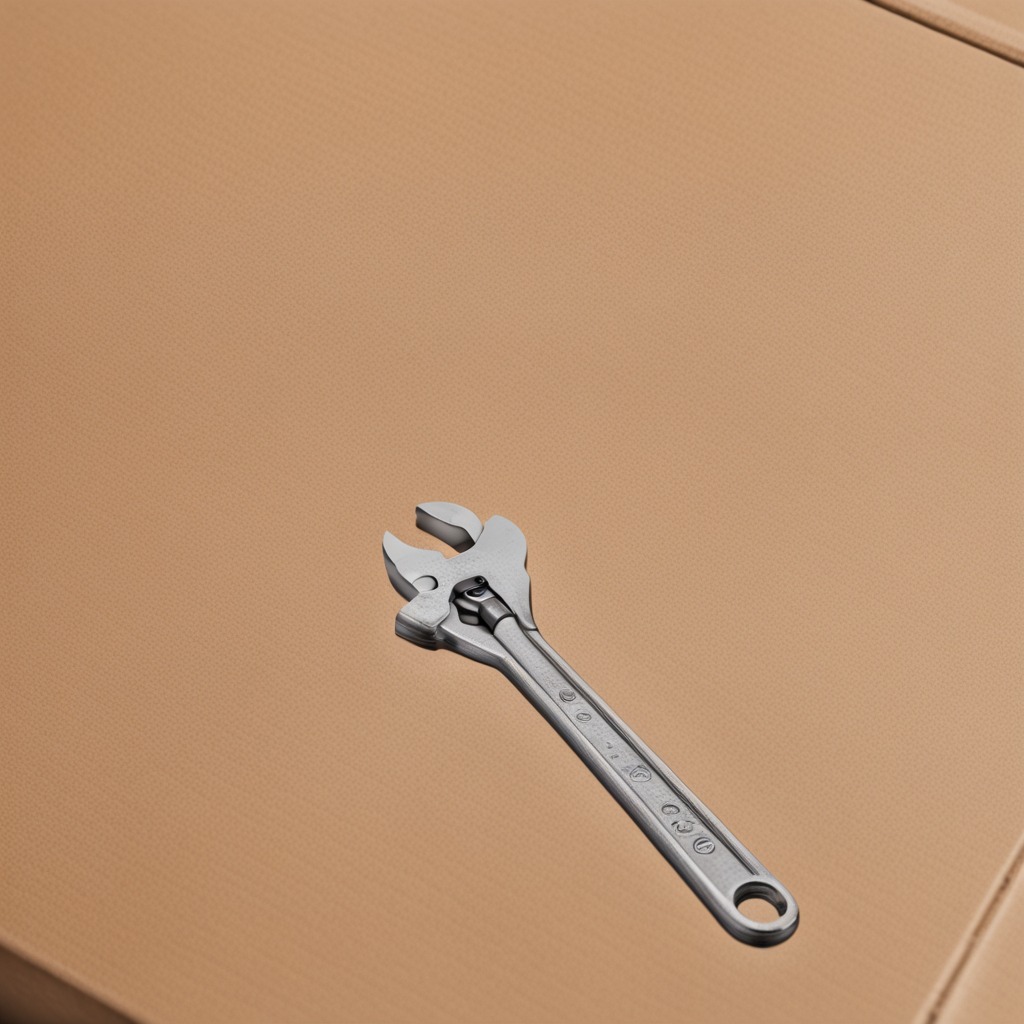
An wrench is lying on the cardboard box surface.